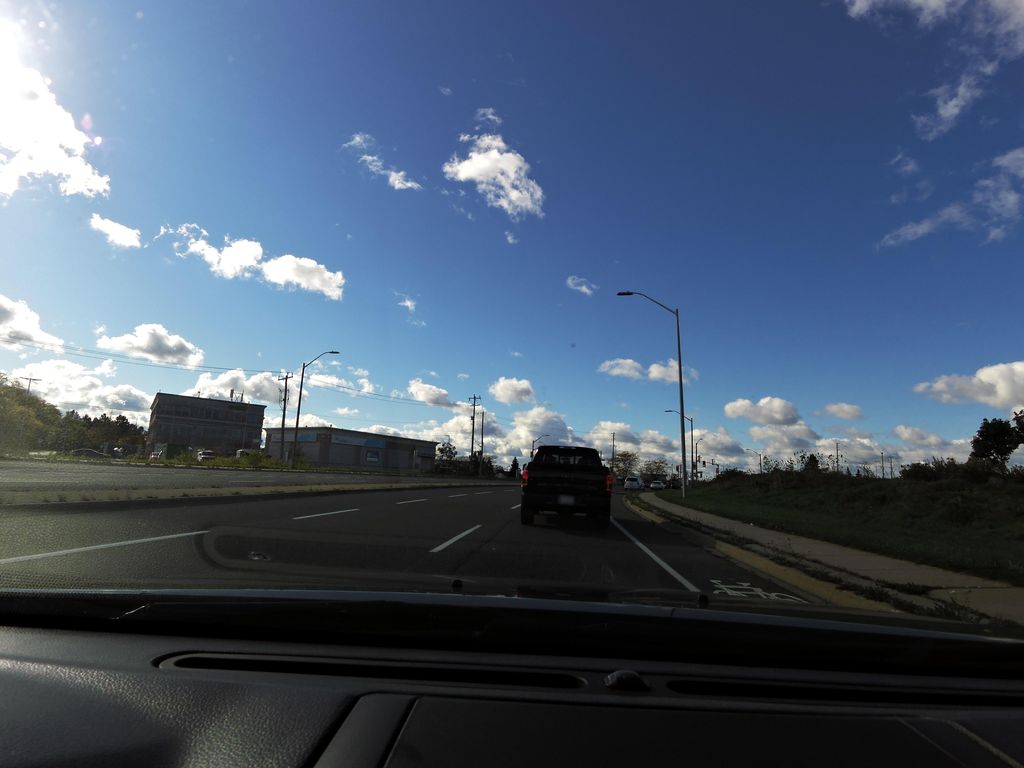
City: hamilton